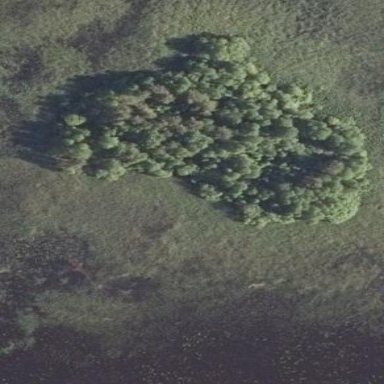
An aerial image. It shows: Broadleaved woodland on small islet.